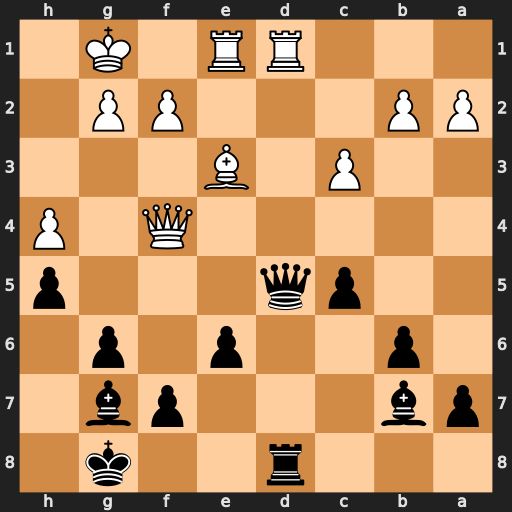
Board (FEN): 3r2k1/pb3pb1/1p2p1p1/2pq3p/5Q1P/2P1B3/PP3PP1/3RR1K1
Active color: b
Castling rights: -
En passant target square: -
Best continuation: Qxg2#